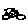
Label: cloud